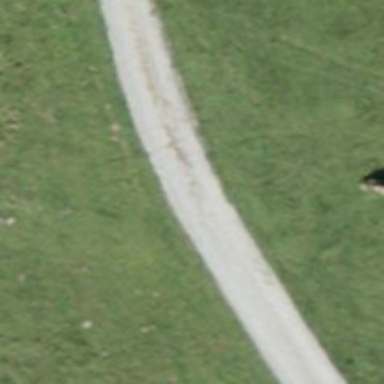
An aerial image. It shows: Gravel track with grade 3 track type suitable for downhill piste activities.